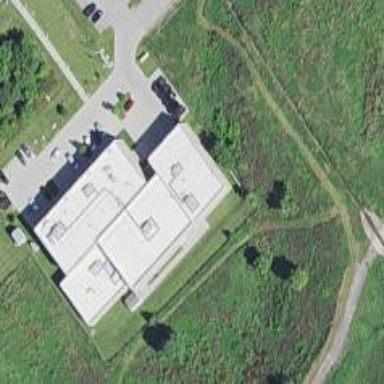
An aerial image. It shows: School building.